Interaction volume radius: 5 \u00c5
Interaction volume height: 25 \u00c5
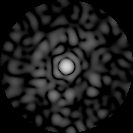
Disorder parameter: 0.8356